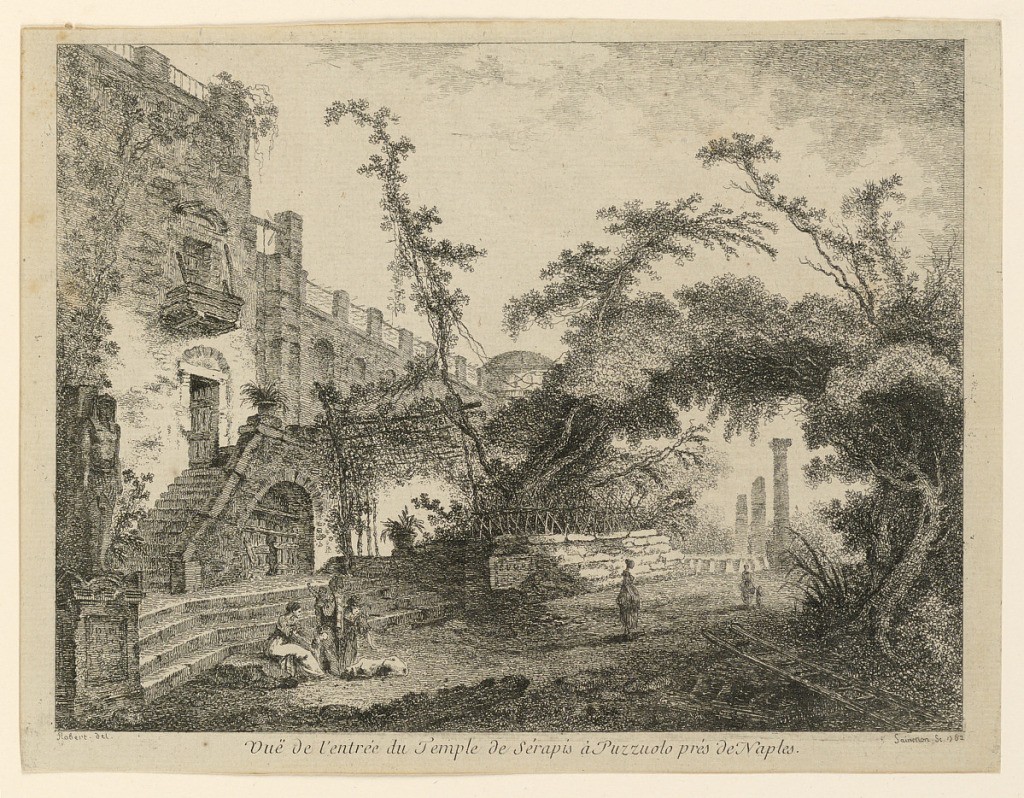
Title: The Temple of Serapis
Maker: Jean-Baptiste Richard de Saint Non, French, 1727 – 1791
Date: ca. 1762
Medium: Etching on paper
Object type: Print
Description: The ruins of an ancient temple are seen through an arch, framed by [???]. Walls, stairway, left. Title in margin, below: "Vue de l'Entrée du Temple de Serapis près de Naples." At lower left: Hubert del.; at lower riht: Saint [???] Sc. 1762 [?].